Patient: sex M, age 47
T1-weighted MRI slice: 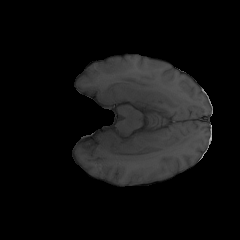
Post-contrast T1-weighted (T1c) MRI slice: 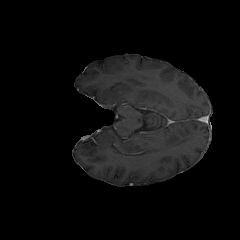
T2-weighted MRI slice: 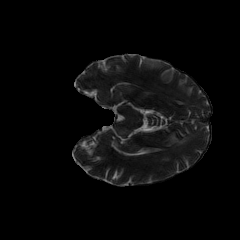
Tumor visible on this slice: yes
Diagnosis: Astrocytoma, IDH-wildtype
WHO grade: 3